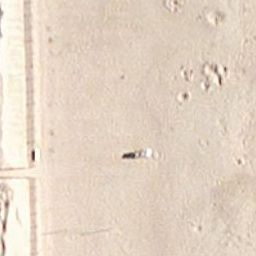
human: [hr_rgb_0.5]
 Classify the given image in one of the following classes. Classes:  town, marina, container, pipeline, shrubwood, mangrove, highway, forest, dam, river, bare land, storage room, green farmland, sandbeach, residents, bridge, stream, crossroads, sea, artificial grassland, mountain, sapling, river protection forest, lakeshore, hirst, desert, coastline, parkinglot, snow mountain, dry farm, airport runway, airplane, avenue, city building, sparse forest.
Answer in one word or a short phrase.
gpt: sandbeach